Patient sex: F
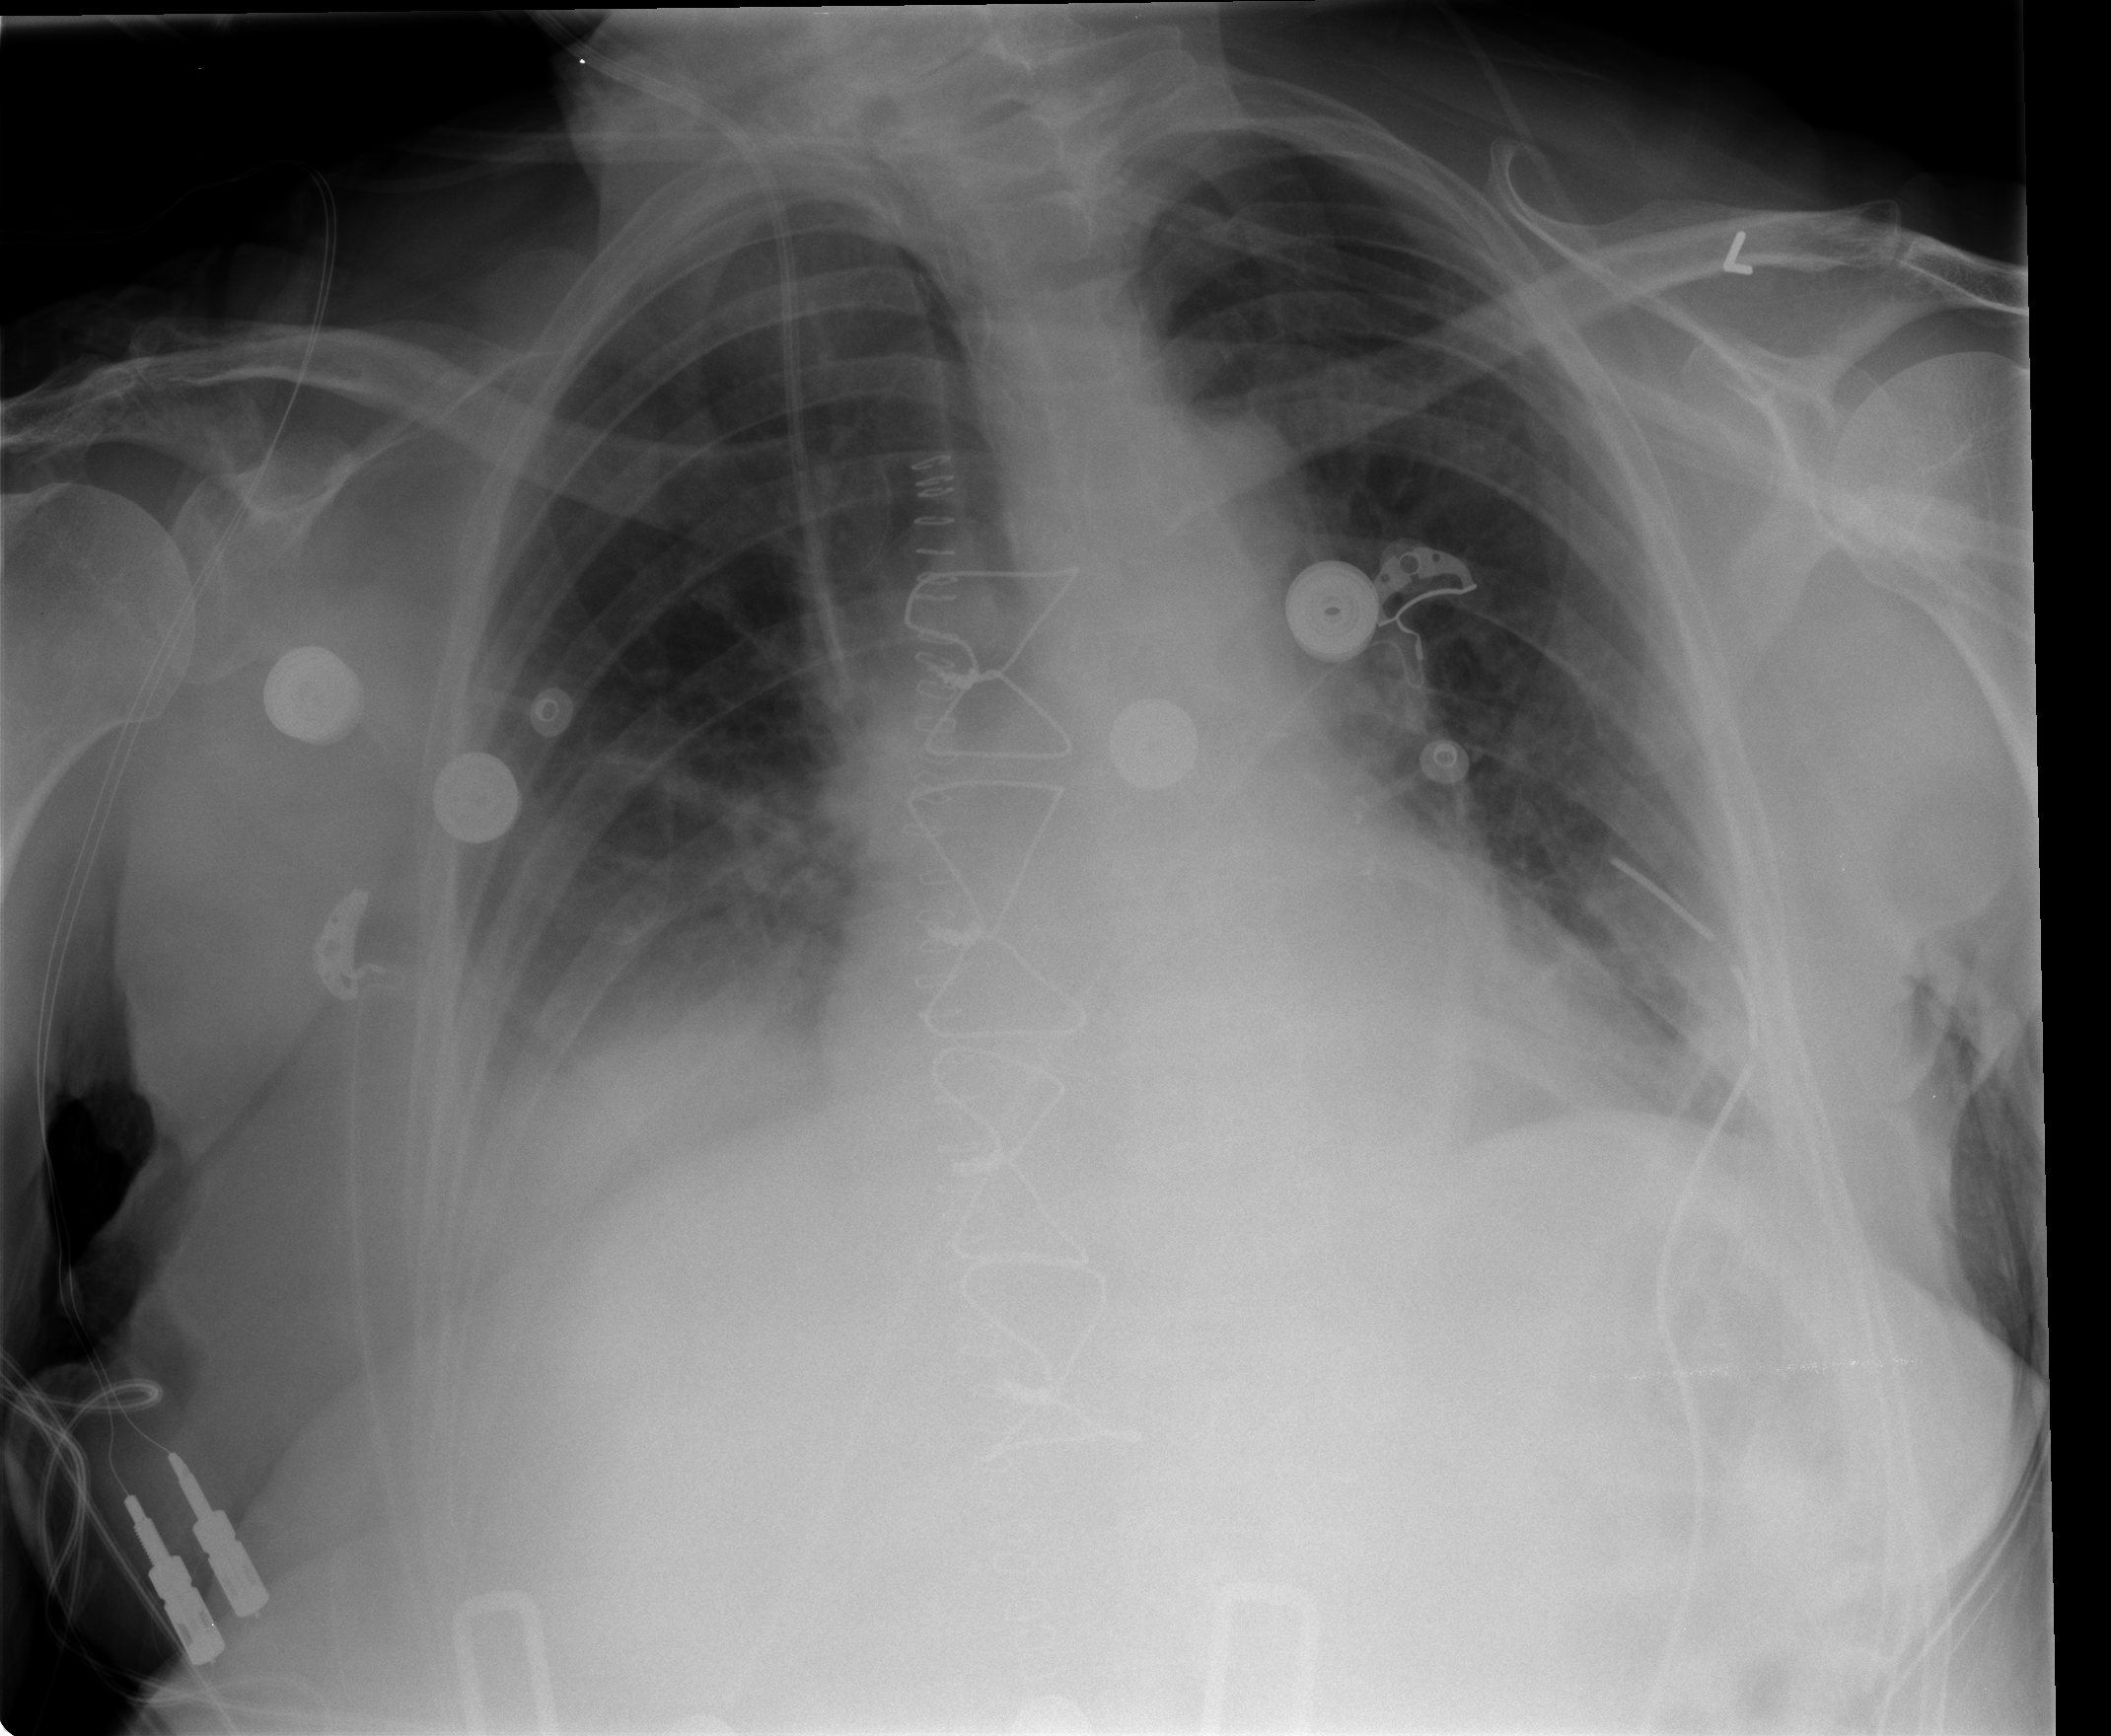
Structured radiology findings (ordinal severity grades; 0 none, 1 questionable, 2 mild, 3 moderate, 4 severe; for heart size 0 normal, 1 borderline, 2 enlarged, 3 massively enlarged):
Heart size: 0
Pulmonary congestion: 0
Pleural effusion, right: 2
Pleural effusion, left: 1
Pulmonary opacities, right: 0
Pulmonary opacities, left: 0
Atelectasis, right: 0
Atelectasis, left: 2